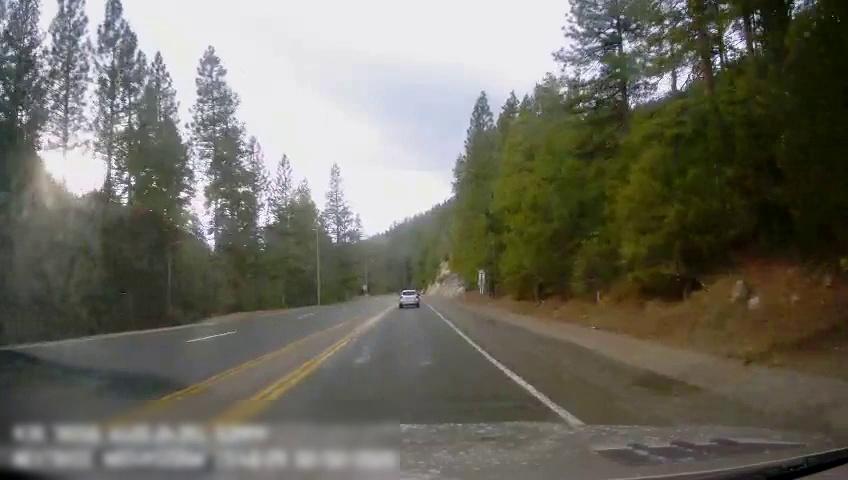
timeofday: Day
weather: Sunny
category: Drivable Space
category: Vehicles | SUV
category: Lanes | Alternate Lane
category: Lanes | Current Lane
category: Lanes | Opposite Lane
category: Lanes | Opposite Lane
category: Lanes | Opposite Lane
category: Lanes | Opposite Lane